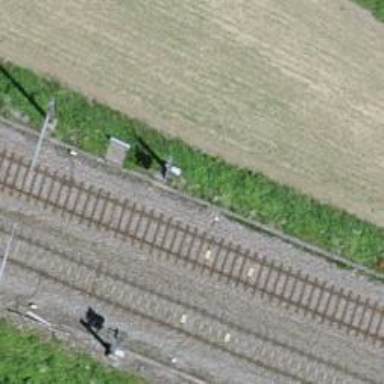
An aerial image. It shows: Railway signal.